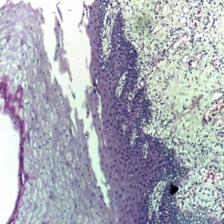
Diagnosis: Normal